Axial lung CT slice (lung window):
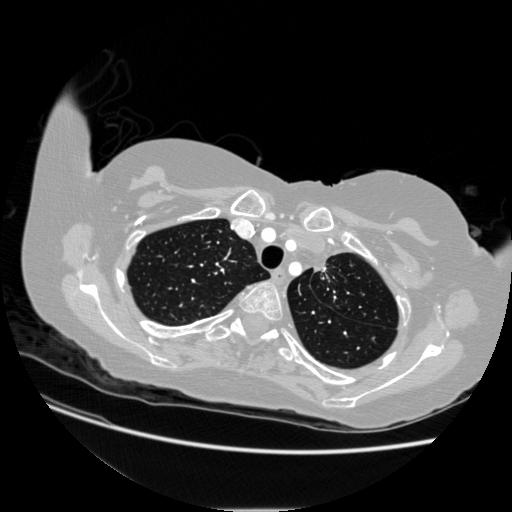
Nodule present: no